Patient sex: F
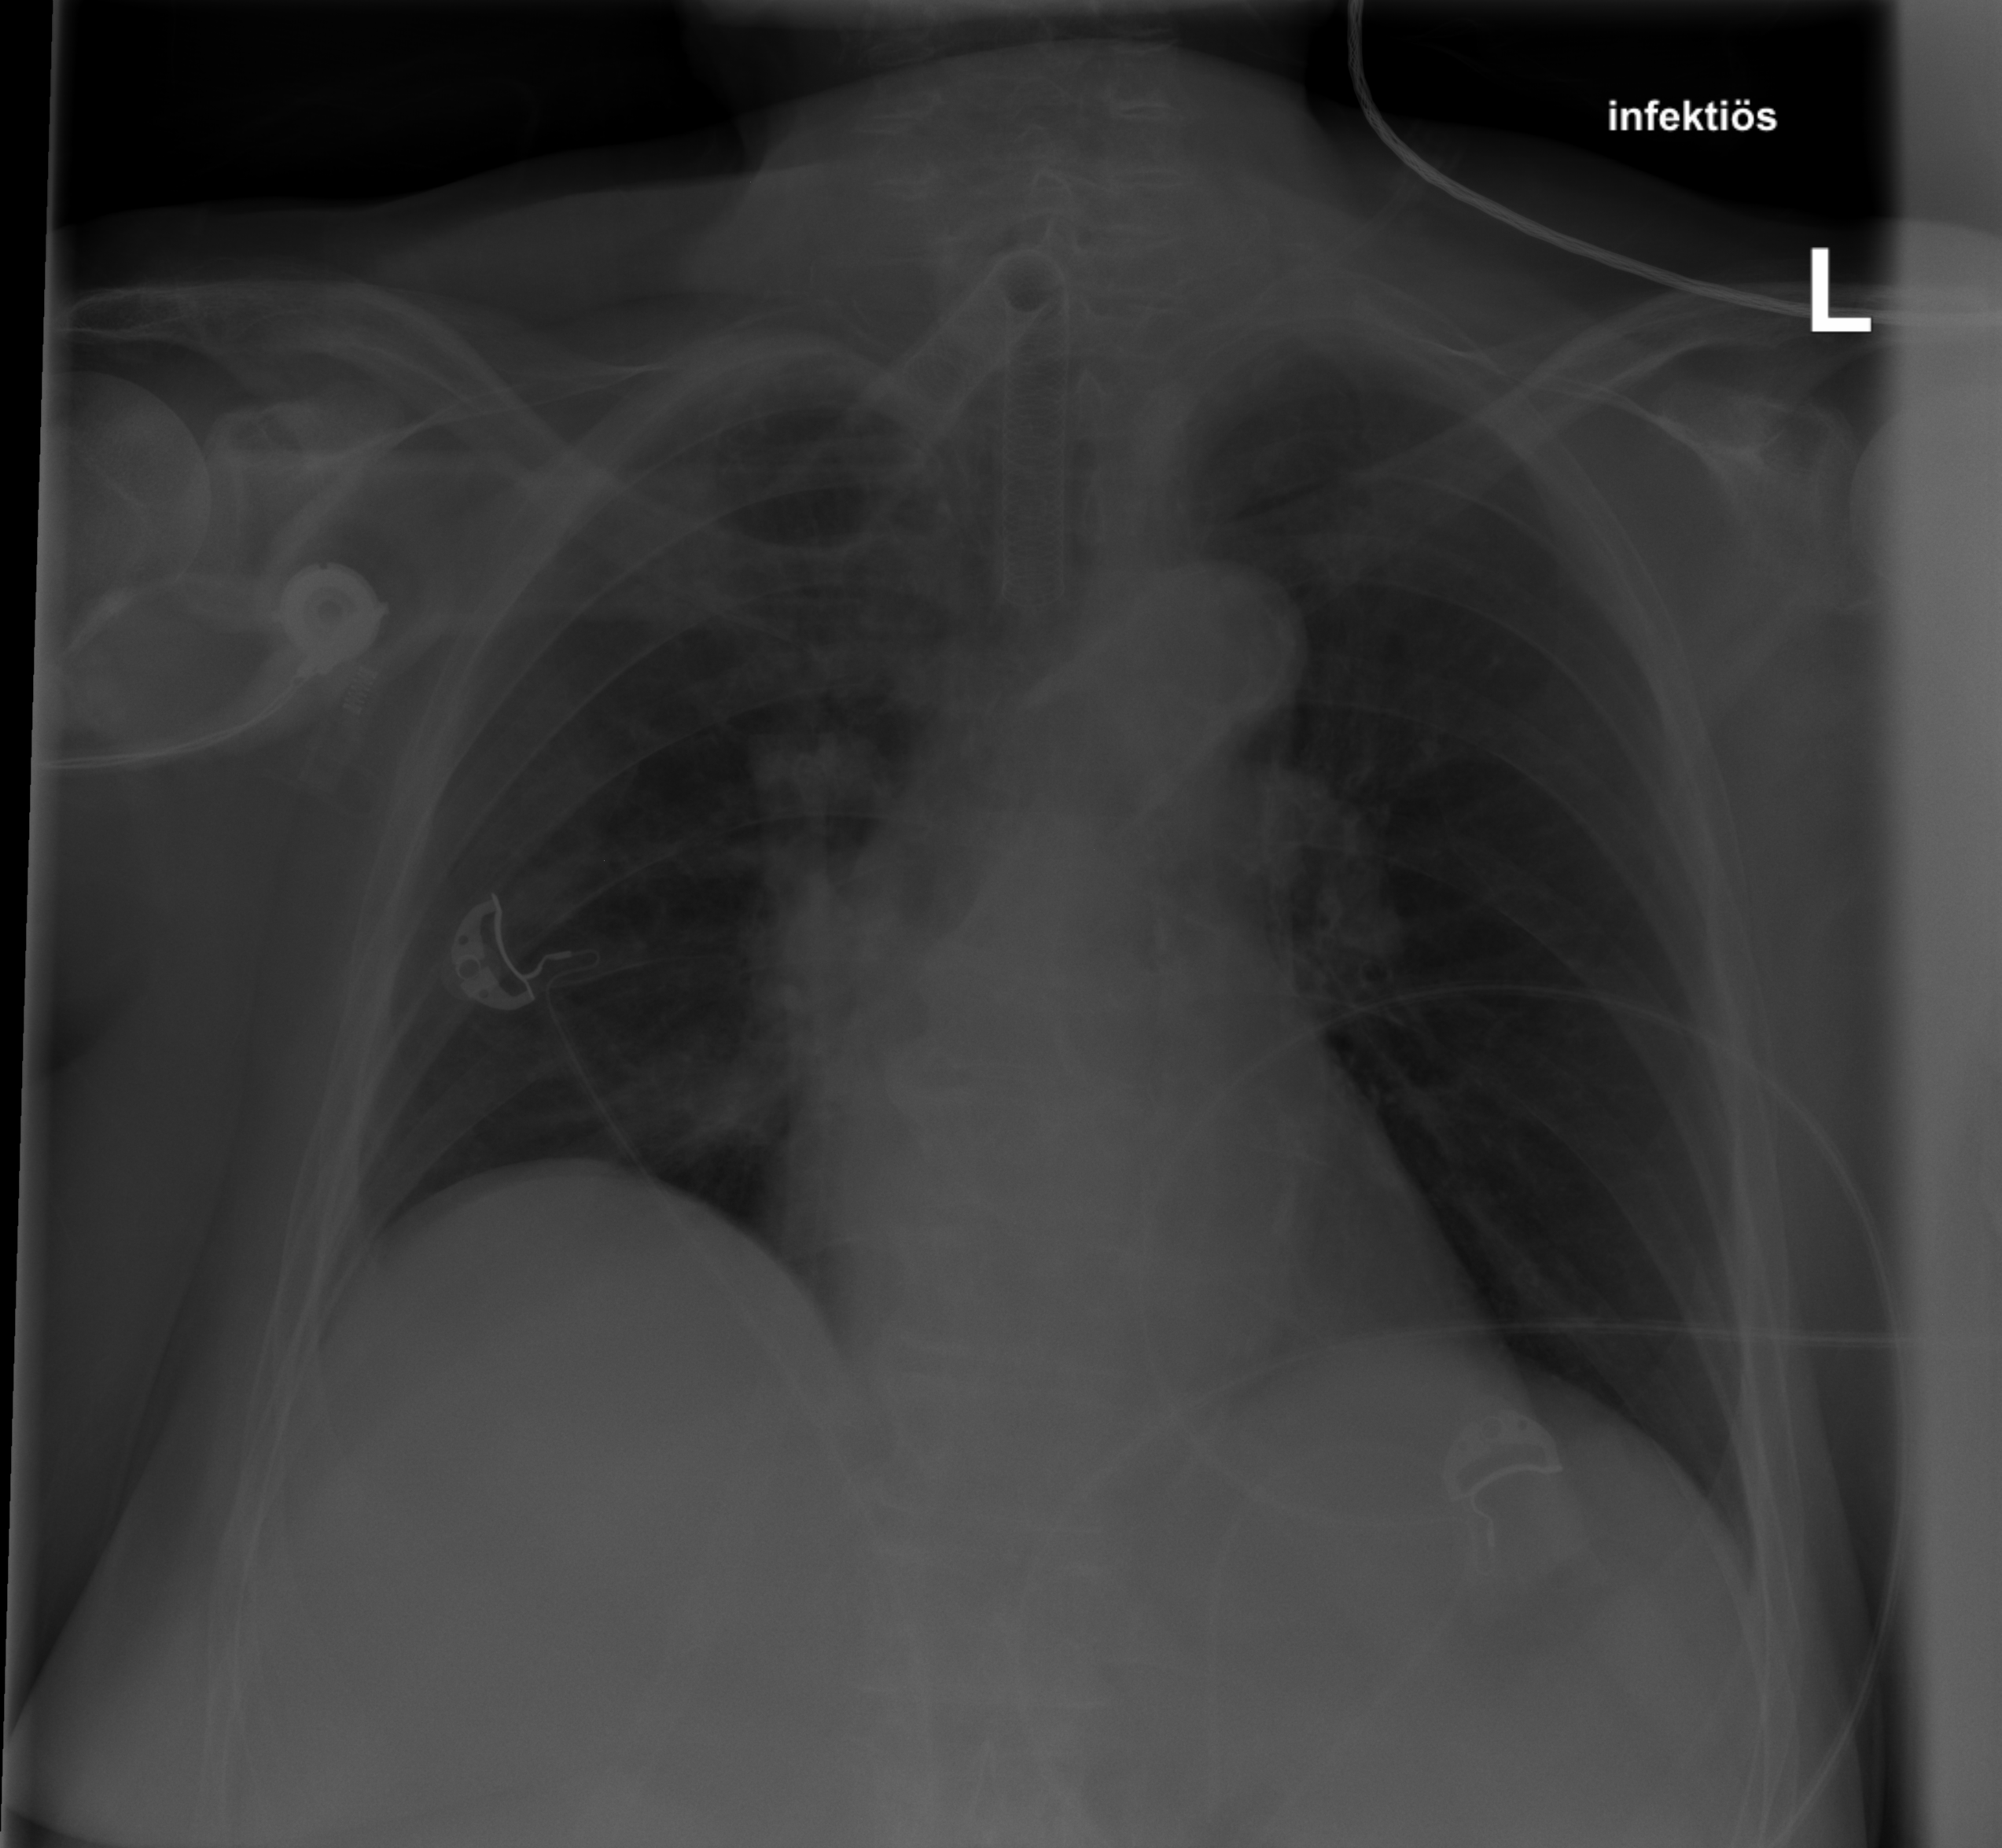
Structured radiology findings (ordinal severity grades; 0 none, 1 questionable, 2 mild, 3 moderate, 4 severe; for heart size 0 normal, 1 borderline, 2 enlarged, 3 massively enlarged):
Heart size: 0
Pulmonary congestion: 0
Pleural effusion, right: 2
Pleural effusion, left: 0
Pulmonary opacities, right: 0
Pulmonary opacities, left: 0
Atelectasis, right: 2
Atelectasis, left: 0